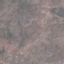
Land use / land cover class: HerbaceousVegetation